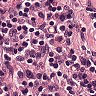
Metastatic tissue present: no